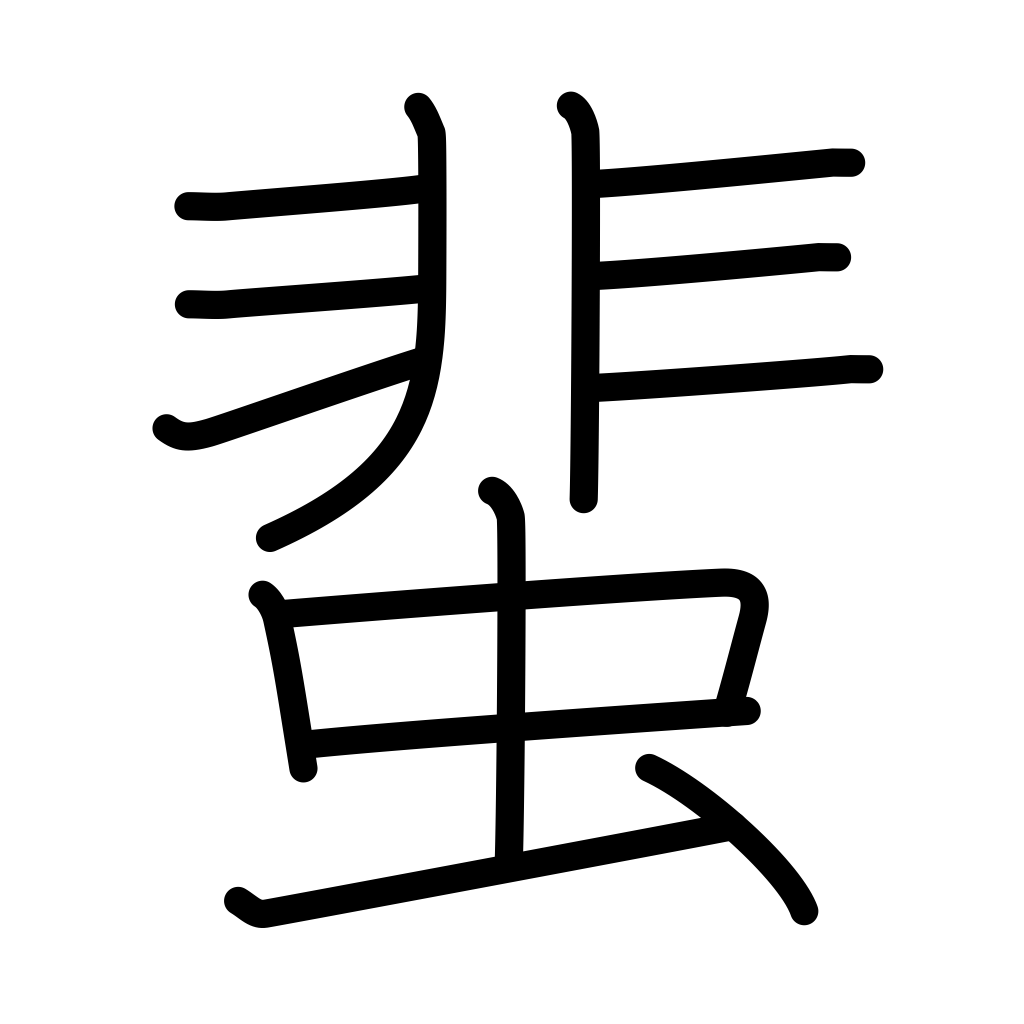
Meaning: beetle, cockroach